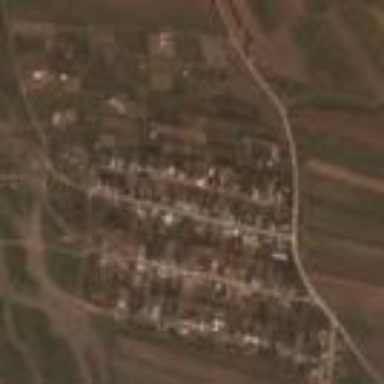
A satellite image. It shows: Residential area in village.